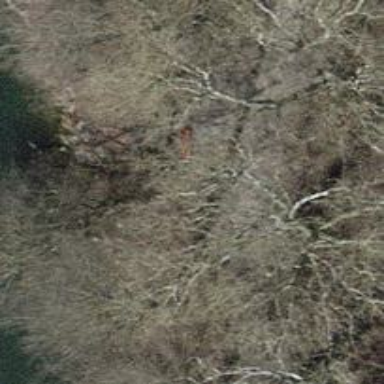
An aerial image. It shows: Red bench.